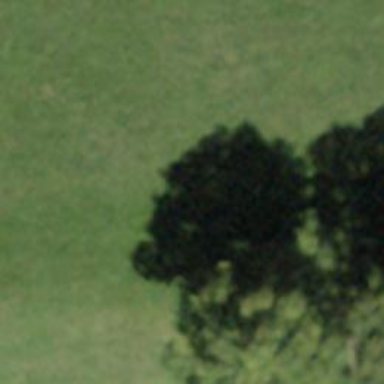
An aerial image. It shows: Row of trees in natural setting.